Interaction volume radius: 5 \u00c5
Interaction volume height: 15 \u00c5
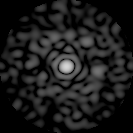
Disorder parameter: 0.8464